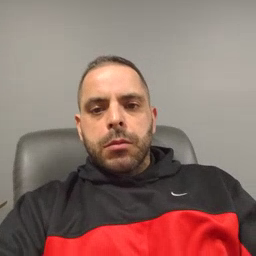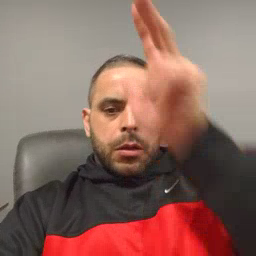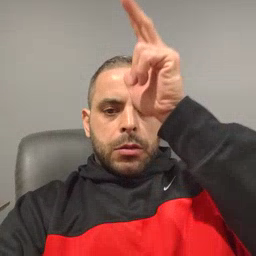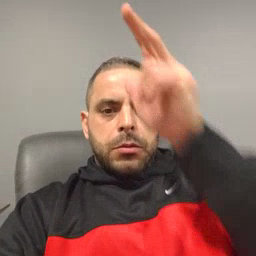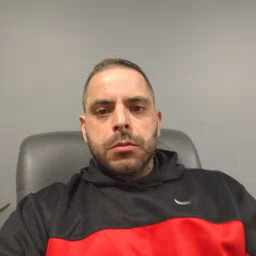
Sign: hen